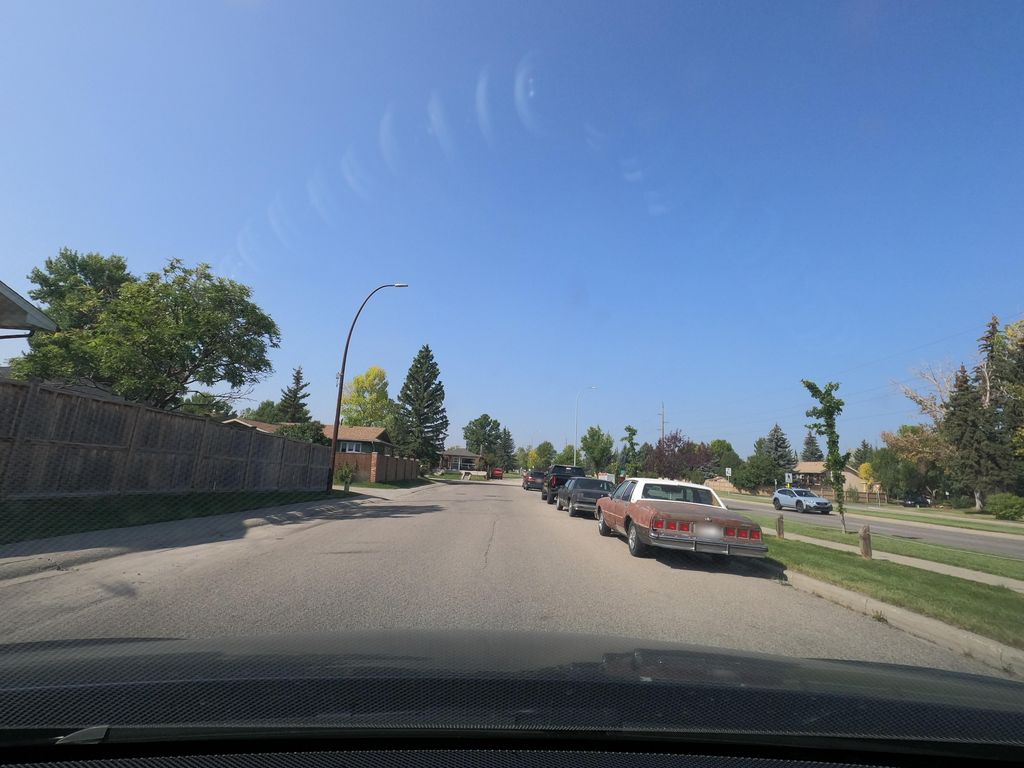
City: calgary